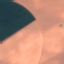
Land use / land cover class: AnnualCrop